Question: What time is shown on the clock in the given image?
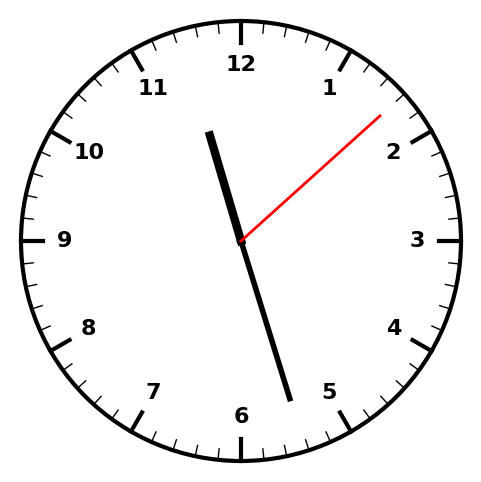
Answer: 11:27:08